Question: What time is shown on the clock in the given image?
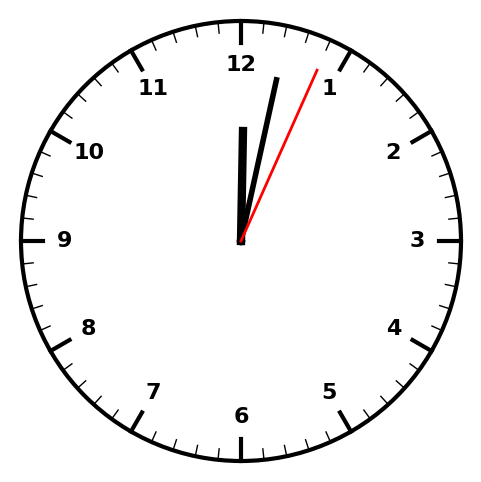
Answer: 12:02:04